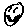
Label: smiley face